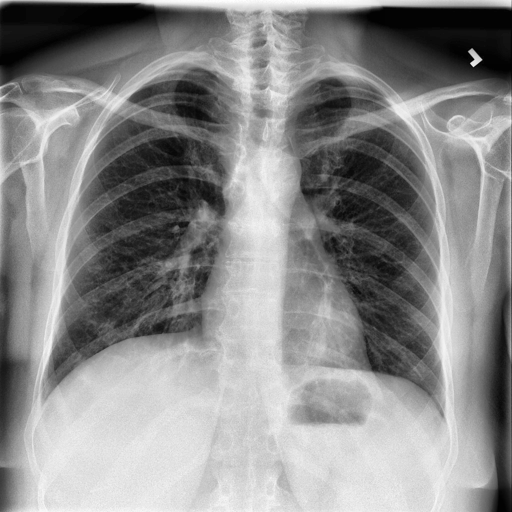
Finding: NORMAL